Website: home-depot
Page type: account-dashboard
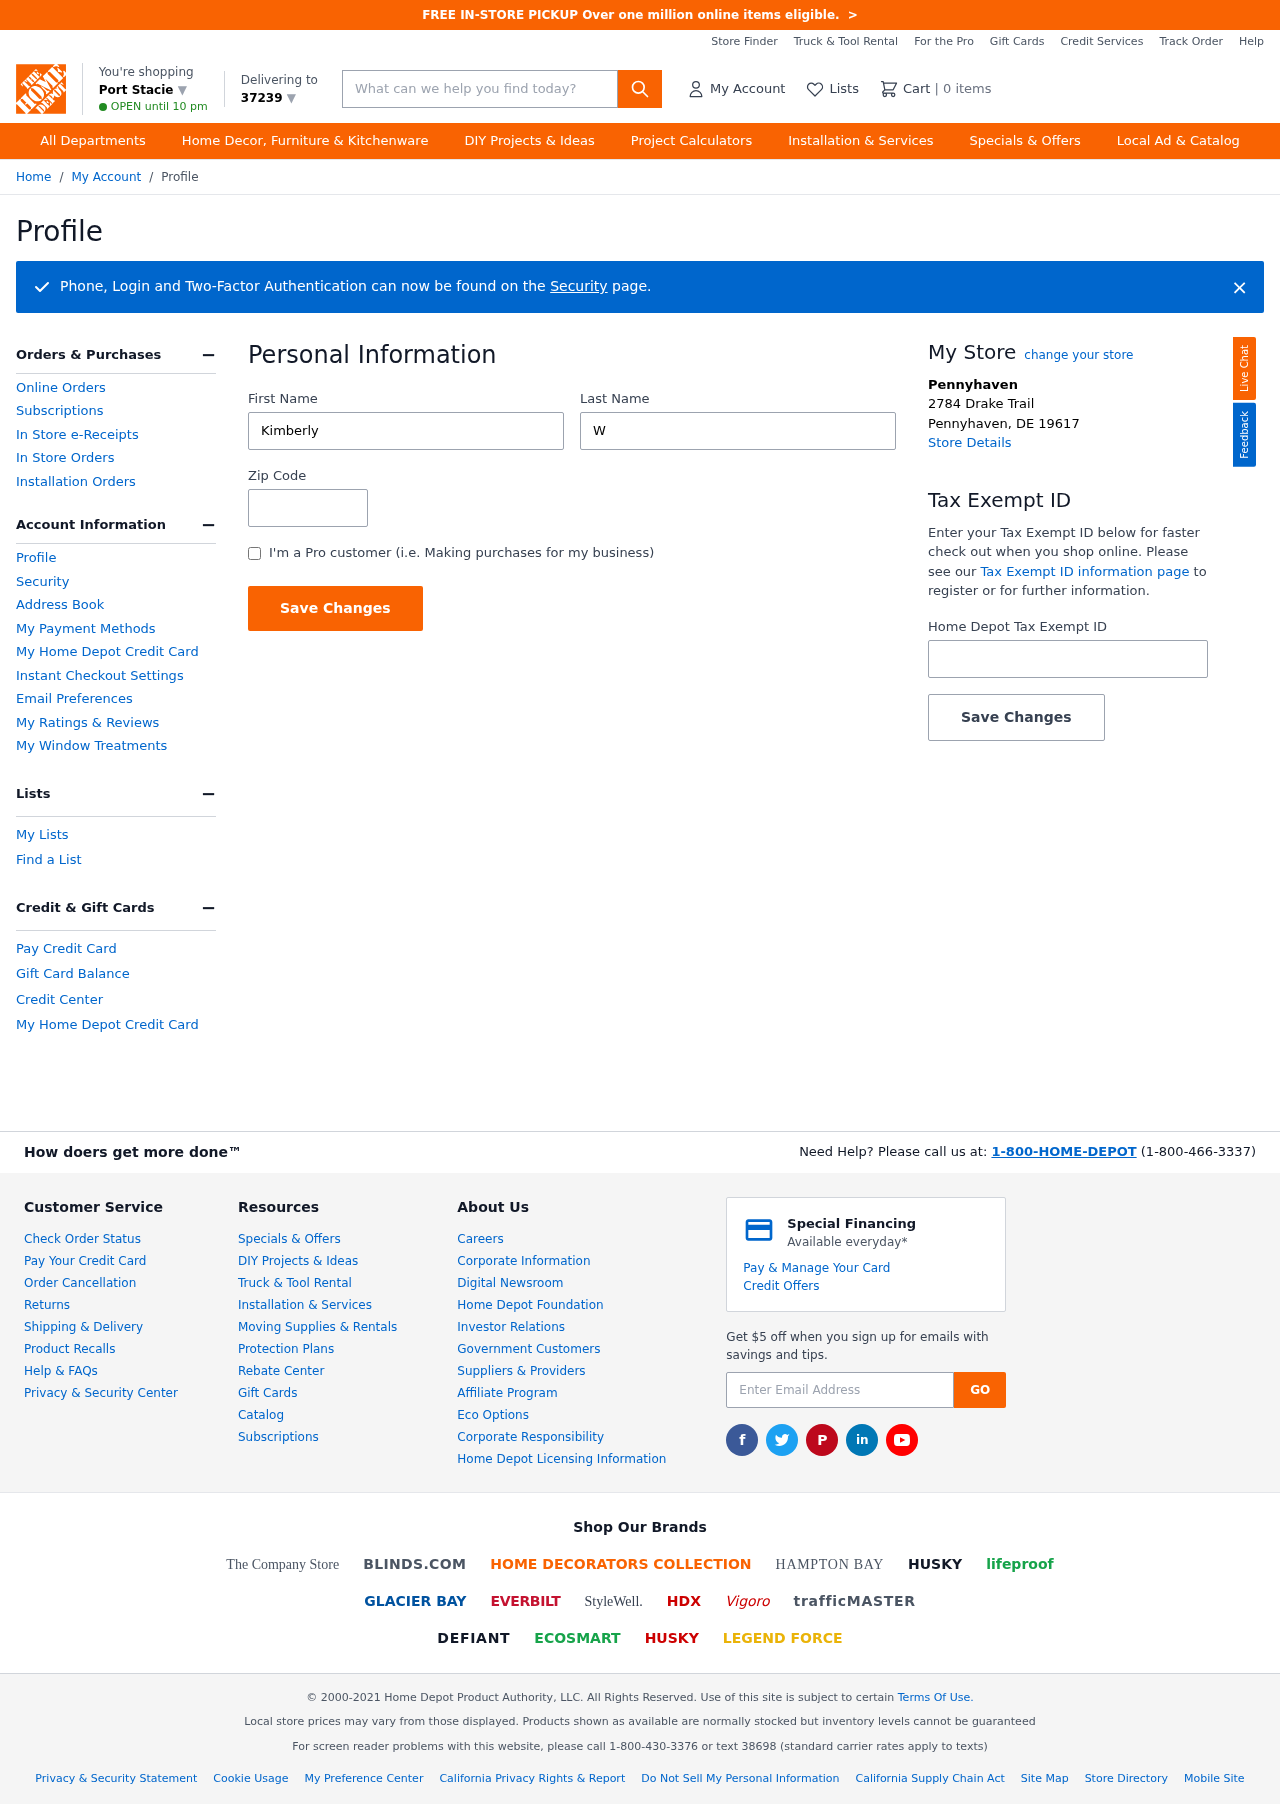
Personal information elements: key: PII_CITY
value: Port Stacie ▼
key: PII_FIRSTNAME
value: Kimberly
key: PII_LASTNAME
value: Walker
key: PII_LOCATION1_CITY
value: Pennyhaven
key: PII_LOCATION1_CITY_STATE_ZIP
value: Pennyhaven, DE 19617
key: PII_LOCATION1_STREET
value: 2784 Drake Trail
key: PII_POSTCODE
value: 37239 ▼
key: PII_POSTCODE
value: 37239
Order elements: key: ORDER_NUM_ITEMS
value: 0
Search elements: key: HEADER_SEARCH
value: What can we help you find today?